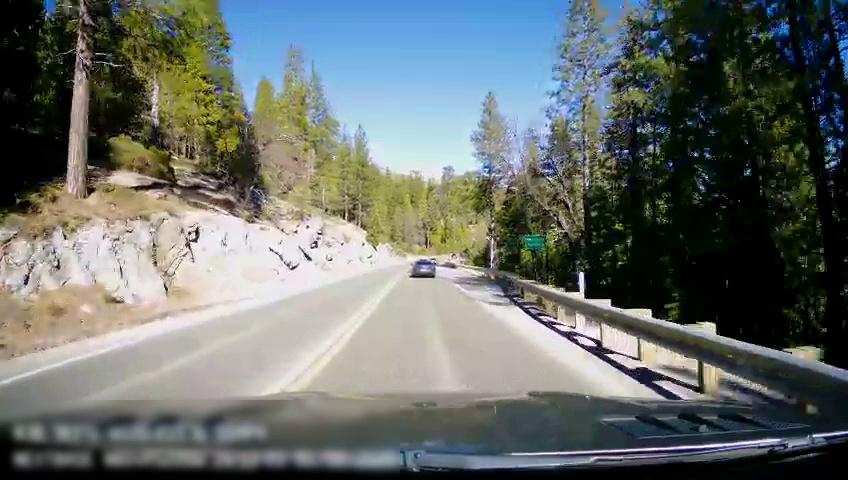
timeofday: Day
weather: Sunny
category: Drivable Space
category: Vehicles | Car
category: Lanes | Opposite Lane
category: Lanes | Opposite Lane
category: Lanes | Current Lane
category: Traffic | Signs